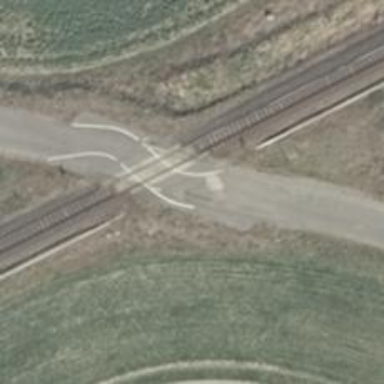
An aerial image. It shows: Asphalt track with grade1 tracktype.